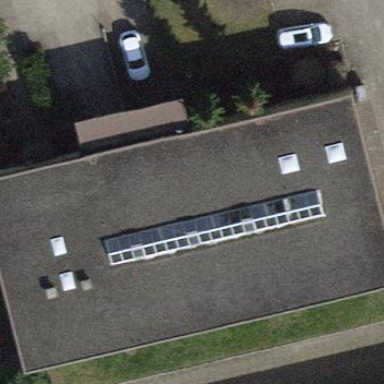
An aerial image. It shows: Commercial building.